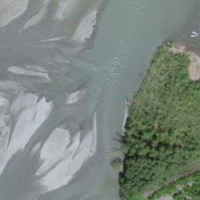
EUNIS habitat code: 14
Species observed at this site:
Lythrum salicaria